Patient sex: F
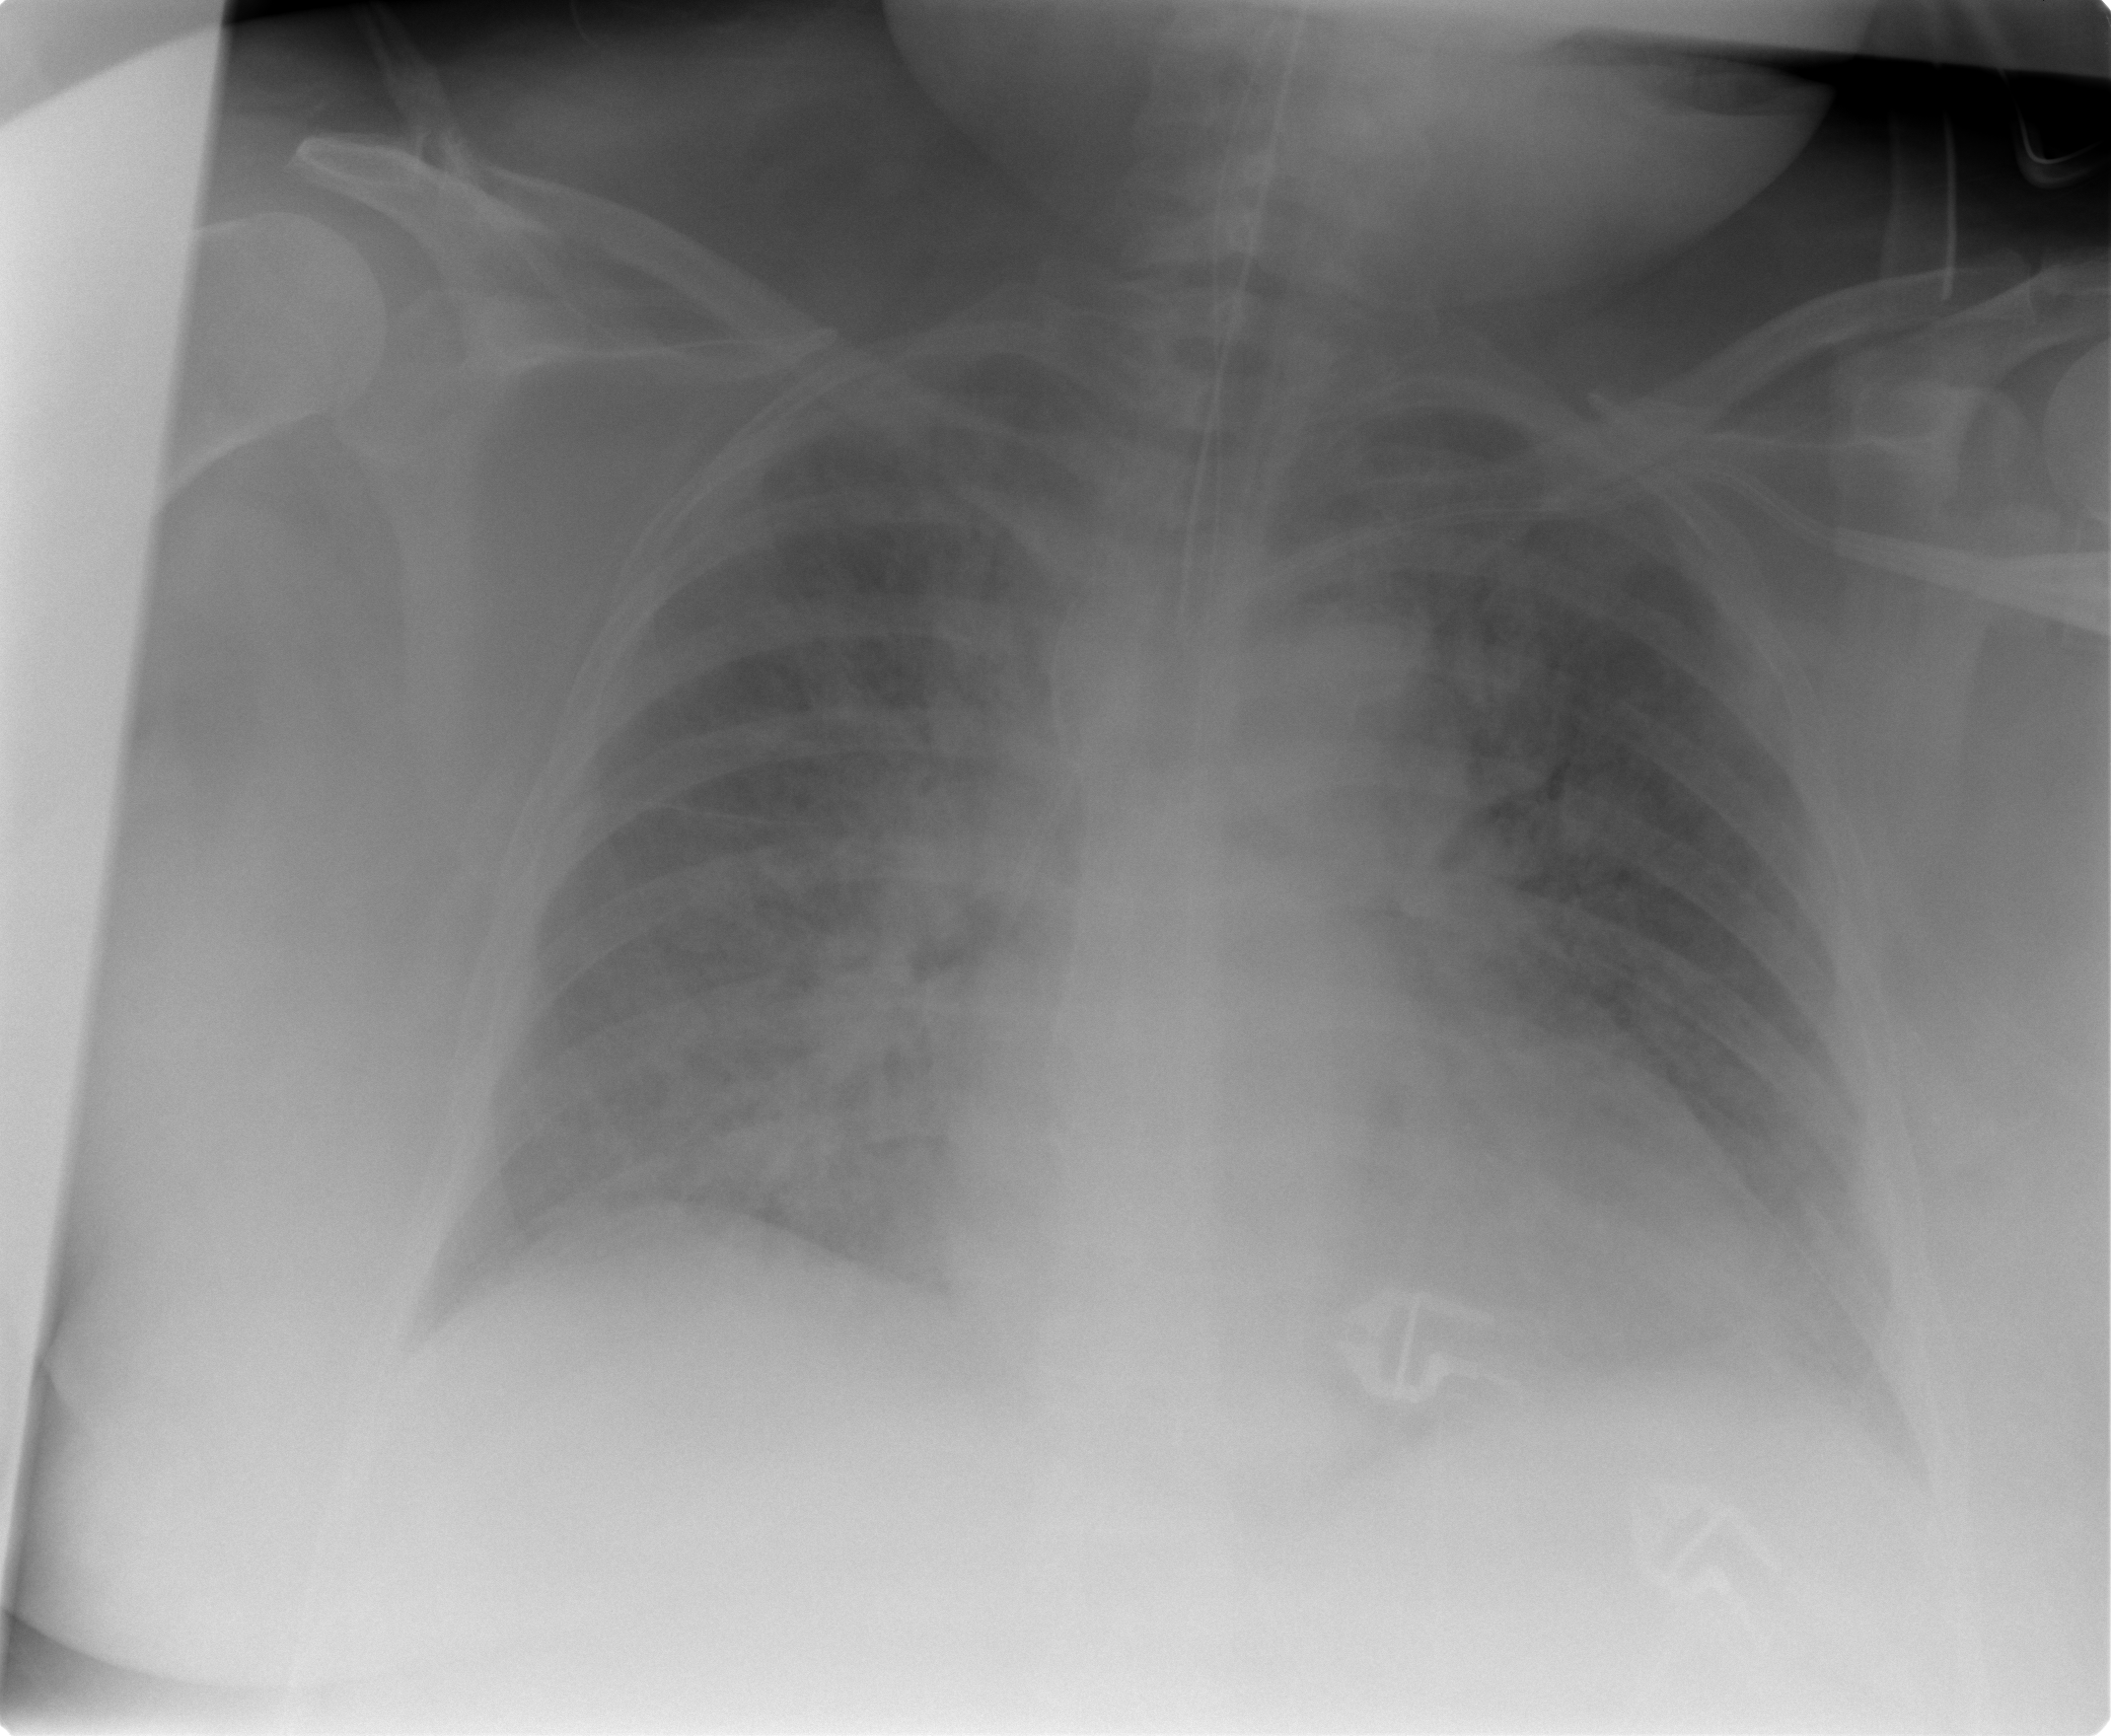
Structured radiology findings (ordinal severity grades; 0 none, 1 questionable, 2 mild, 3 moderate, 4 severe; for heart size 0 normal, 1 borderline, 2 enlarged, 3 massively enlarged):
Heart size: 2
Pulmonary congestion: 3
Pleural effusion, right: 3
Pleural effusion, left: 2
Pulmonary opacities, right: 3
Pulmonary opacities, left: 3
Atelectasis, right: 3
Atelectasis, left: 3